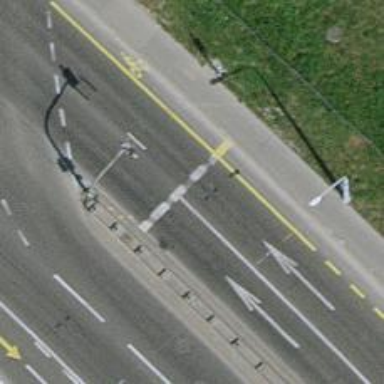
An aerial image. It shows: Road with traffic signals.